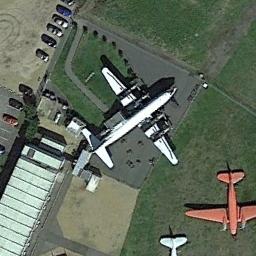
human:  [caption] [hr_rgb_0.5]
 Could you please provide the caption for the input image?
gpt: A red plane and a white plane parked on the lawn, And a row of cars parked in the open space next to it .

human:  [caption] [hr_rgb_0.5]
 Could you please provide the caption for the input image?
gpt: A white plane and a orange plane parked on the lawn while a building and a parking lot beside .

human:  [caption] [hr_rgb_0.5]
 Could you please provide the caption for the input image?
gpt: There are three different colors and different sizes of aircraft in a clearing, And many cars parked in the open space next to it .

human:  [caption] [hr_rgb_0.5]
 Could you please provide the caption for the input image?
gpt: A red airplane and a blue airplane are in the middle of the grass and many cars are beside the grass .

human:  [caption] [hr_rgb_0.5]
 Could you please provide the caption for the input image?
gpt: Two planes are on the ground next to the building .